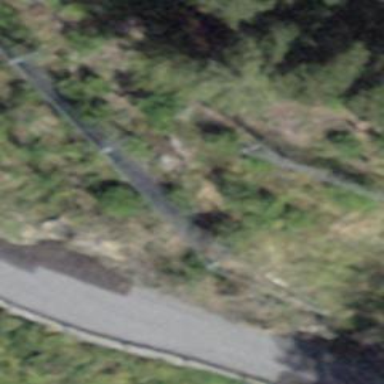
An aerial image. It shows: Fence.